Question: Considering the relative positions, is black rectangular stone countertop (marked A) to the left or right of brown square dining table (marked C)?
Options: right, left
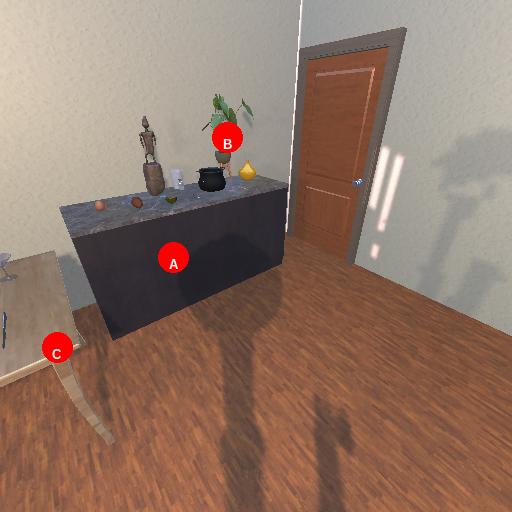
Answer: right